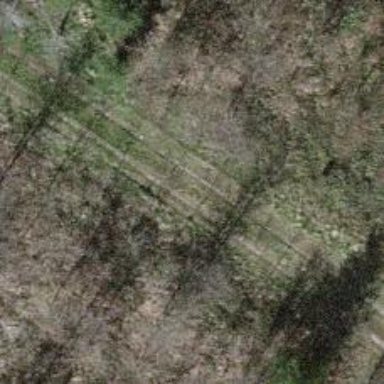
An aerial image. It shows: Unpaved track road with grade3 tracktype.